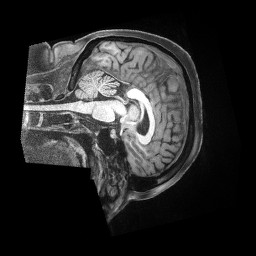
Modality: T1w
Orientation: sagittal
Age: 53
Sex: female
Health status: ill
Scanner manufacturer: siemens
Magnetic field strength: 3 T
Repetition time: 2.5 s
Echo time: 0.00181 s